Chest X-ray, AP view. Patient: 27 years old, sex M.
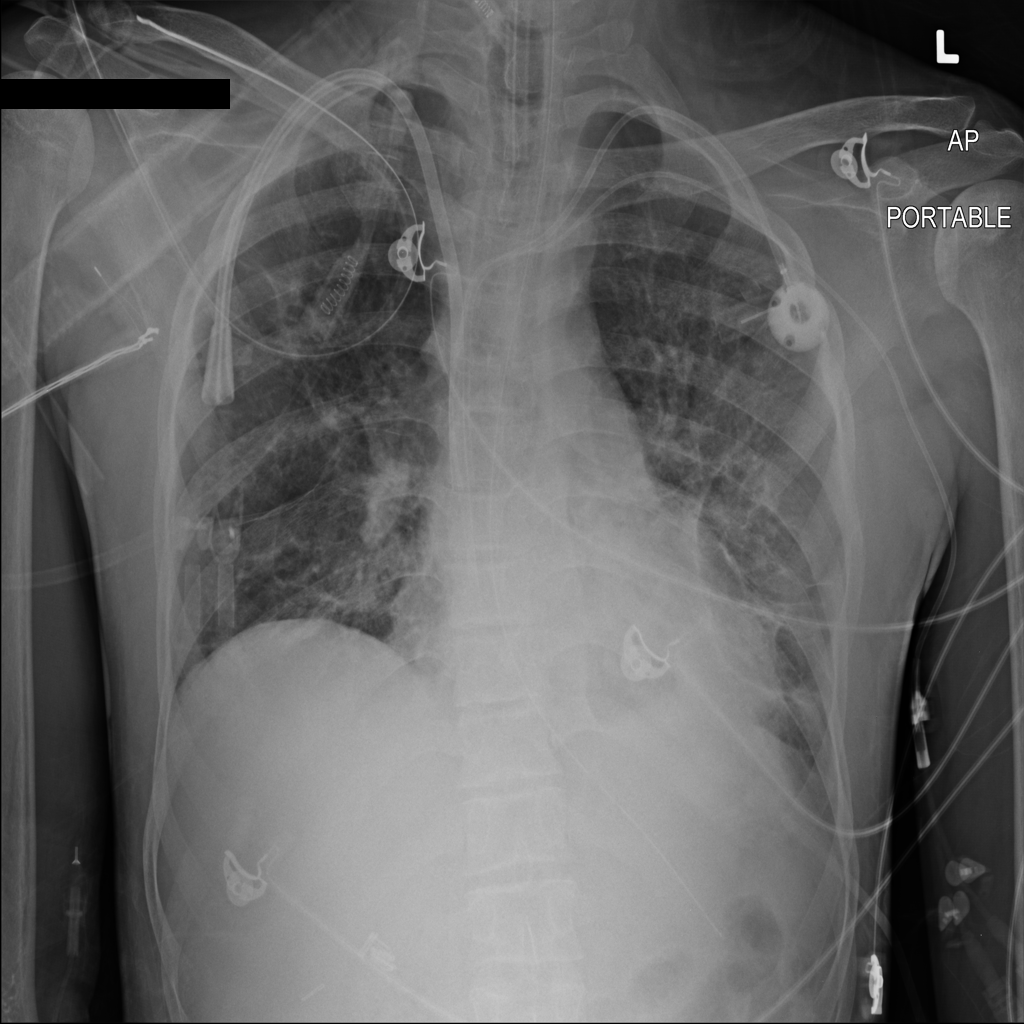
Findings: Atelectasis